Sex: M
Age: 62
Scanner: Avanto
Primary tumour origin: Ca Renis
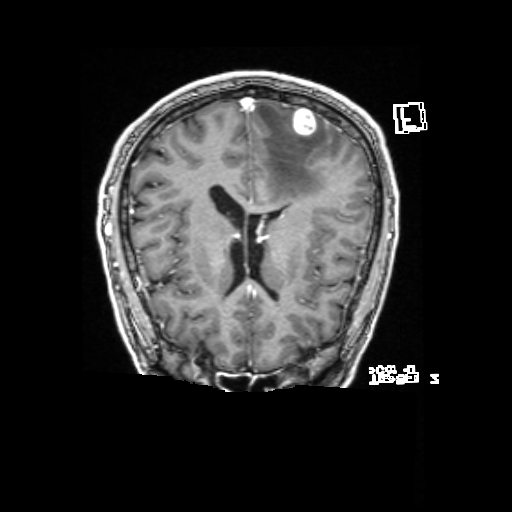
Segmented lesion volume (cc): 2.026
Number of lesion components: 1